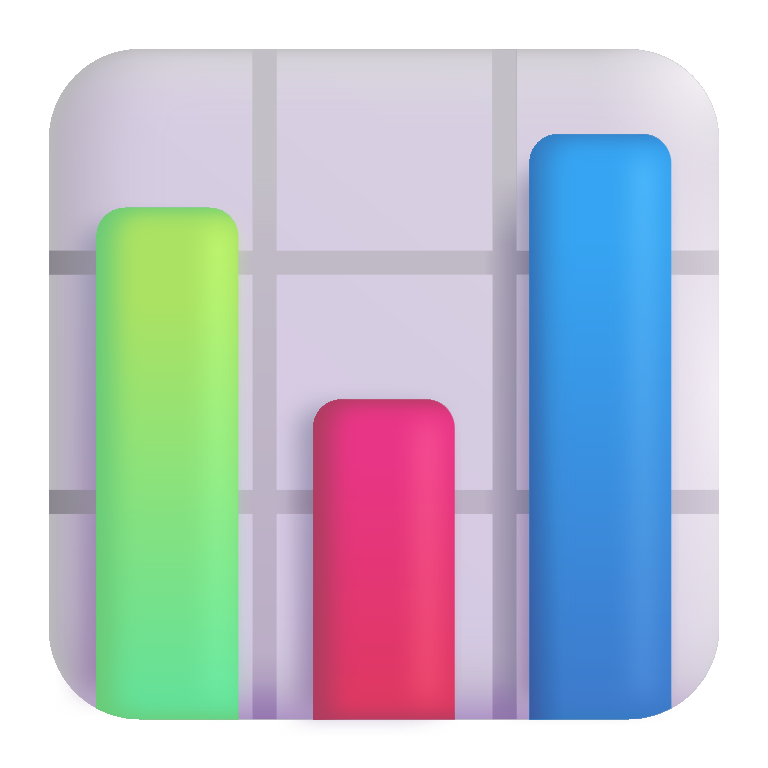
bar chart color